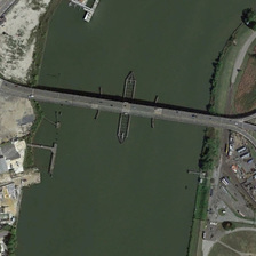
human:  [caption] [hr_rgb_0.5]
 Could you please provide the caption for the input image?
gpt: There are many houses with gray roofs on both sides of the river.

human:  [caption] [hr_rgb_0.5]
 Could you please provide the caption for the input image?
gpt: There are many gray roofed houses on both sides of the river.

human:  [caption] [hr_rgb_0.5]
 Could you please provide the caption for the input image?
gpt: There is a magnificent bridge over the river.

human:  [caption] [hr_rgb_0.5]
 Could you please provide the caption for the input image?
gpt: There is a magnificent bridge over the river.

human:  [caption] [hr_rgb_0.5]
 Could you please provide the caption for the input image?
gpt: There are many gray roofed houses on both sides of the river.